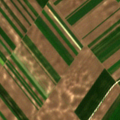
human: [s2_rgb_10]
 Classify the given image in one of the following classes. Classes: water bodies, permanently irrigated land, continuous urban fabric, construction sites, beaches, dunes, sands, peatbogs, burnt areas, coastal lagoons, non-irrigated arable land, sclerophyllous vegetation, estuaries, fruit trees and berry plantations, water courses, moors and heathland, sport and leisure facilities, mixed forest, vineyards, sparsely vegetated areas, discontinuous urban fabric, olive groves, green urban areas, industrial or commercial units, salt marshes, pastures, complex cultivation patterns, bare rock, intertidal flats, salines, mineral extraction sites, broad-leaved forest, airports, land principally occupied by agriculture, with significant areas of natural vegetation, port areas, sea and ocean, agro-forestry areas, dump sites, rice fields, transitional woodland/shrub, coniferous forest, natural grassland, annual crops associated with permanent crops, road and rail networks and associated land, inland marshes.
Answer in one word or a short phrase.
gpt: non-irrigated arable land